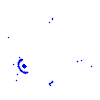
Particle: kaon